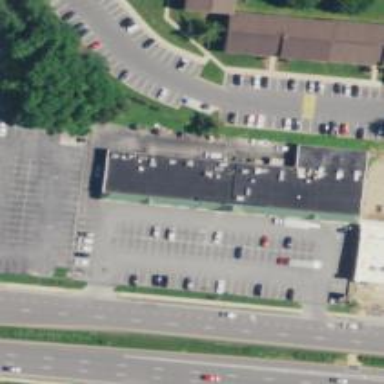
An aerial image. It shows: Pharmacy providing healthcare services.